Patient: sex M, age 66
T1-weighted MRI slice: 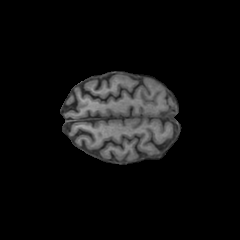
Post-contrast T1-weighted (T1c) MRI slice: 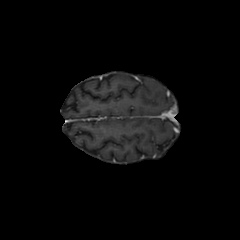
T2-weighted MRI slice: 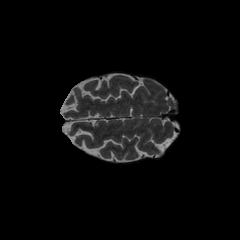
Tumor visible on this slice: no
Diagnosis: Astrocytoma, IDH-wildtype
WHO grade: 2